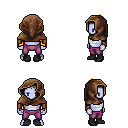
a pixel art fantasy rpg character, male body template, dark elf, purple skin, gold arm armor, magenta pants, light blonde short mohawk hairstyle, cloth hood, leather bracers, black shoes, four views (front, back, left, right), 2x2 character sprite sheet, small pixel art, hard edges, no anti-aliasing